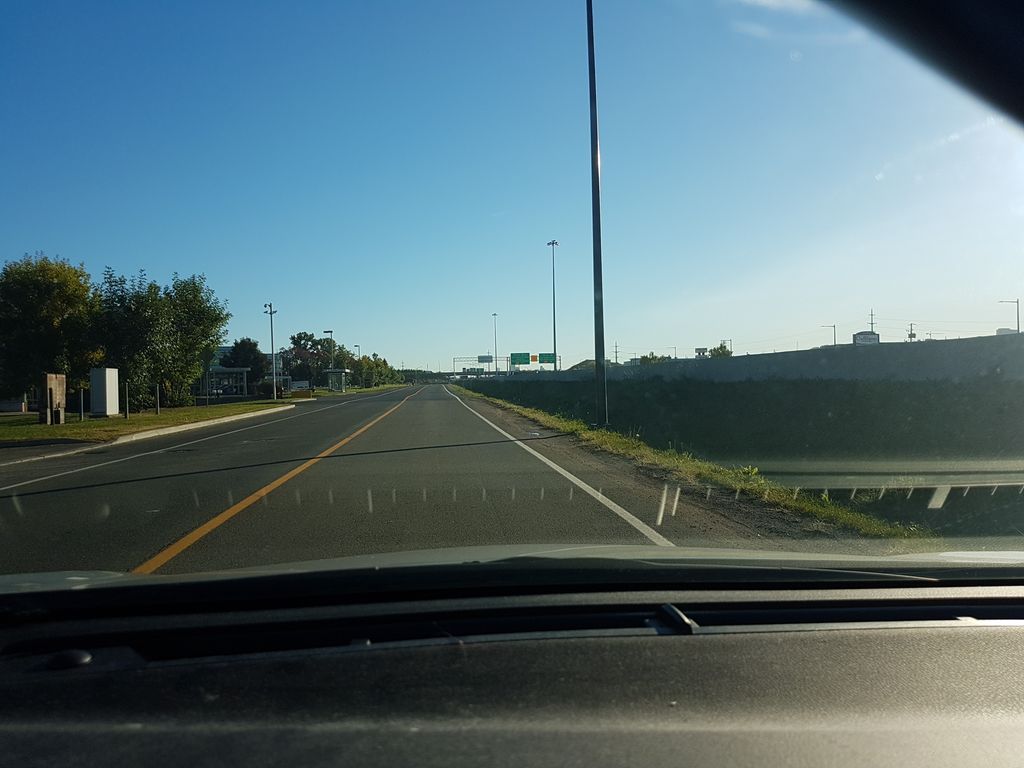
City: quebec_city